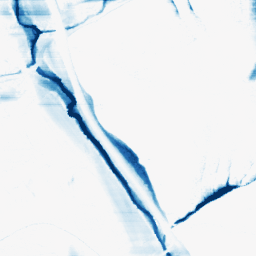
Category: morphological
Decomposition family: morphological_rect
Decomposition parameters: operation: closing
width: 50
height: 3
Upsampling method: quadratic
Upsampling parameters: scale: 4
Upsampling scale: 4